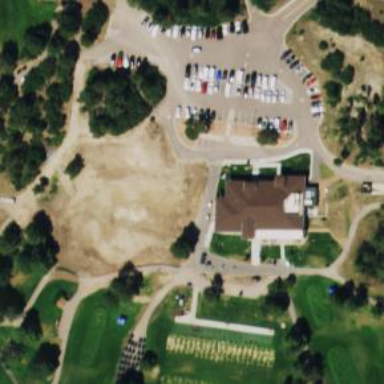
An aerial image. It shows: Footway that serves as golf path.